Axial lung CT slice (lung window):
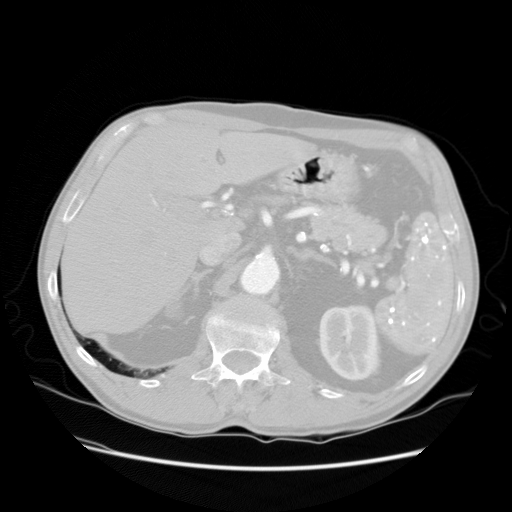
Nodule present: no